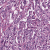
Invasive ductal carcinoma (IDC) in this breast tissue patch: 1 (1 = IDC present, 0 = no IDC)